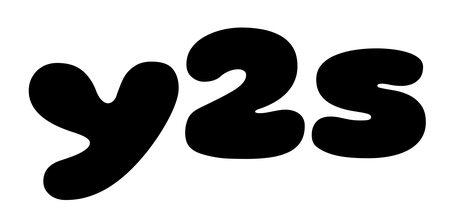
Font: Gluten_Black